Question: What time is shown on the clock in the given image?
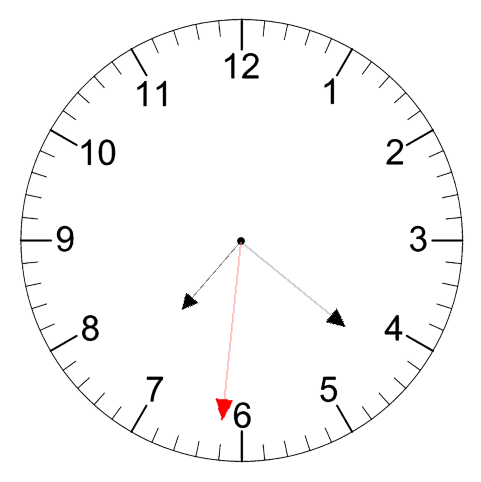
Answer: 07:21:31